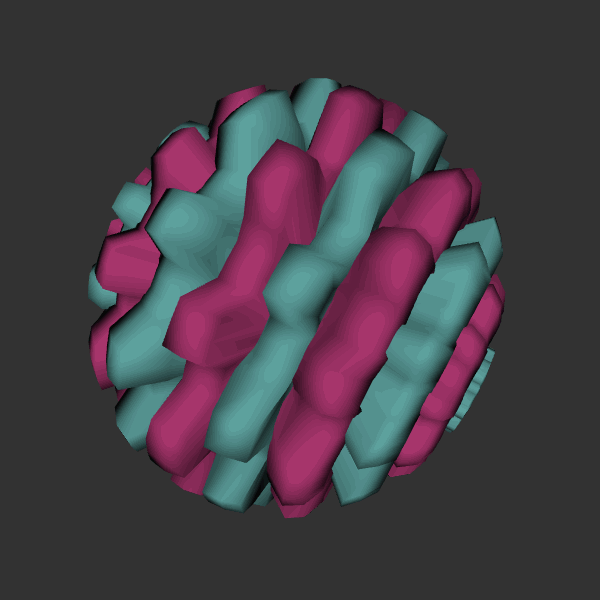
Background: dark